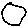
Label: circle